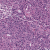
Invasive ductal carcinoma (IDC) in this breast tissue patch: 1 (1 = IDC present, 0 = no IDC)